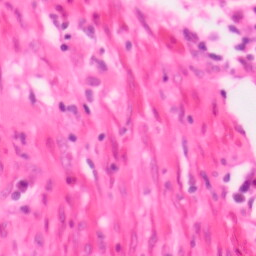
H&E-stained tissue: Colon